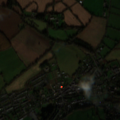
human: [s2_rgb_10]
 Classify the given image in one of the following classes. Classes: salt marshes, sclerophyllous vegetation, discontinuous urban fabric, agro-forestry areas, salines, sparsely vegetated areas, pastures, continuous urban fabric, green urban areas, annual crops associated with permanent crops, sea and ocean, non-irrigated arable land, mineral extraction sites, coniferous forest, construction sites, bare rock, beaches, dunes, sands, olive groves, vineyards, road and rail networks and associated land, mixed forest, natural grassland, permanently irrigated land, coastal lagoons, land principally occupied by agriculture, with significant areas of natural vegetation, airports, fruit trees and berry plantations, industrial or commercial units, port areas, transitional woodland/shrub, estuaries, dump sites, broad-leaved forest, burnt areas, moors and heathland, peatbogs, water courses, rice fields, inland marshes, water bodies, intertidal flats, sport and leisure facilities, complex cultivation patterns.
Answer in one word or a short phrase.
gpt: discontinuous urban fabric, non-irrigated arable land, pastures, broad-leaved forest, coniferous forest